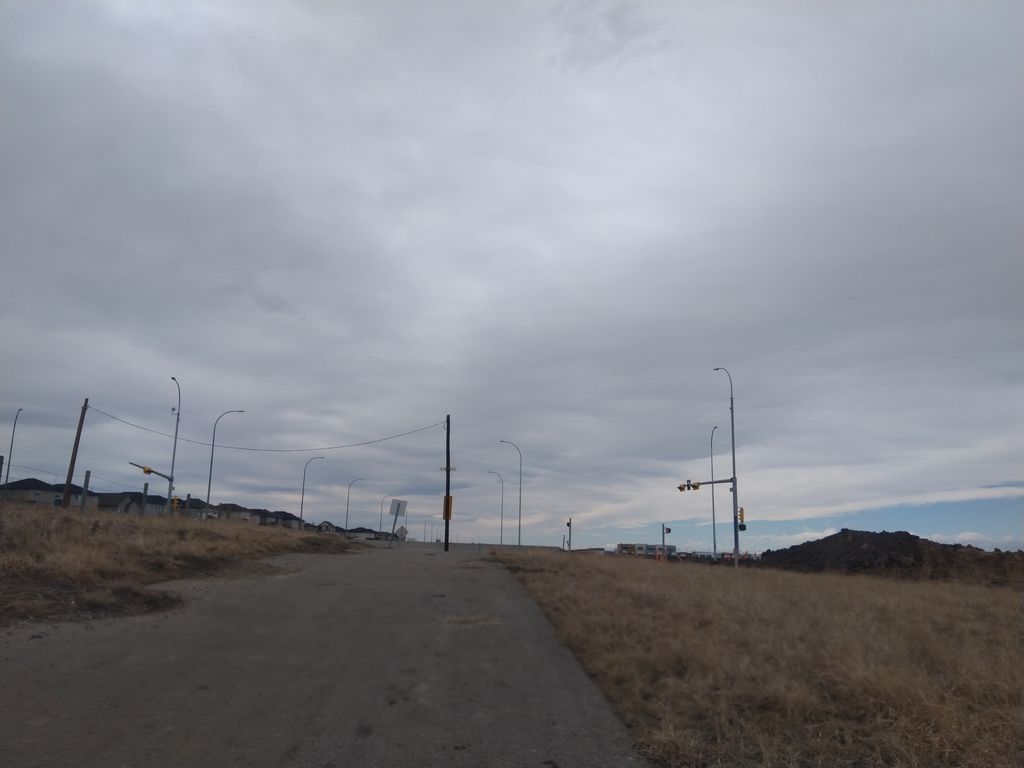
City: calgary